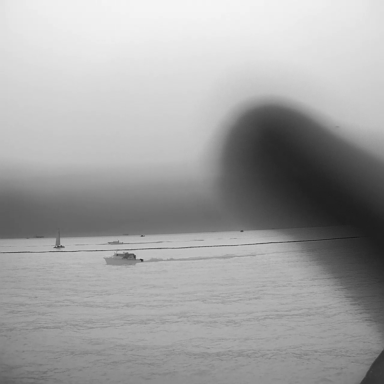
There is a sailboat in the infrared image.